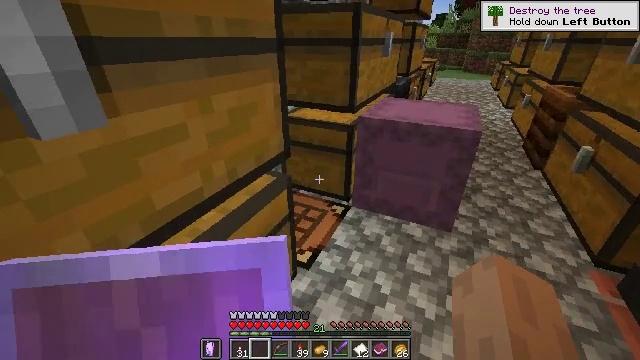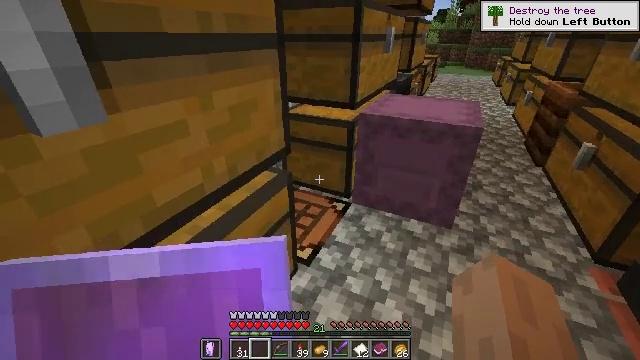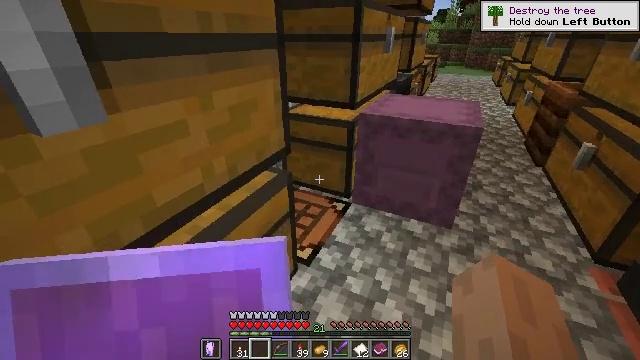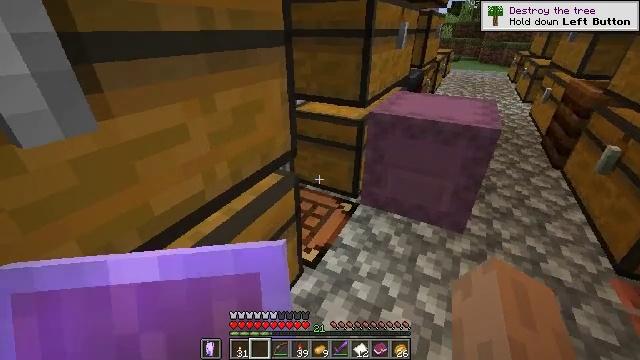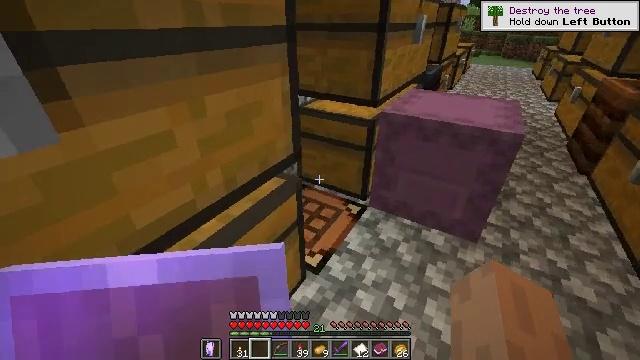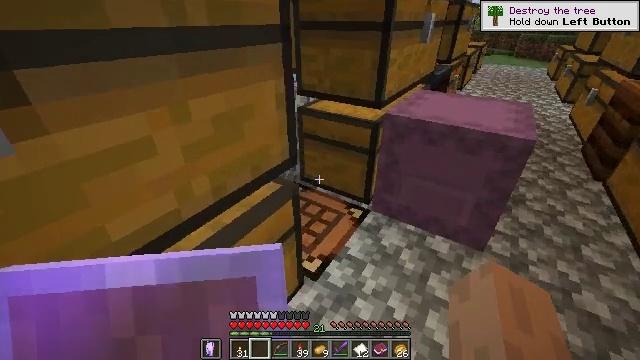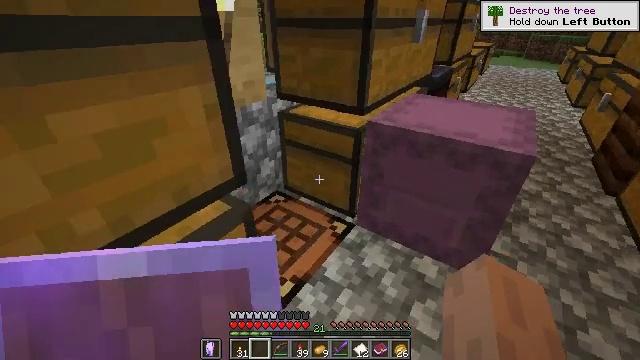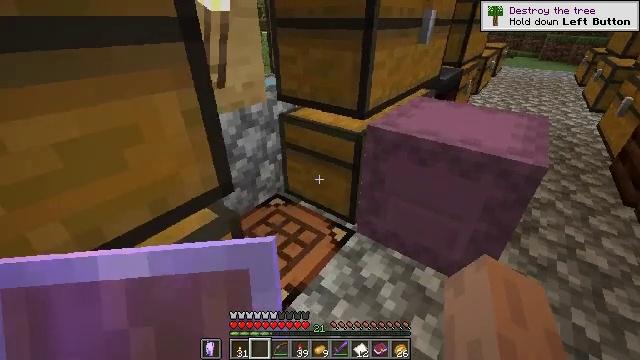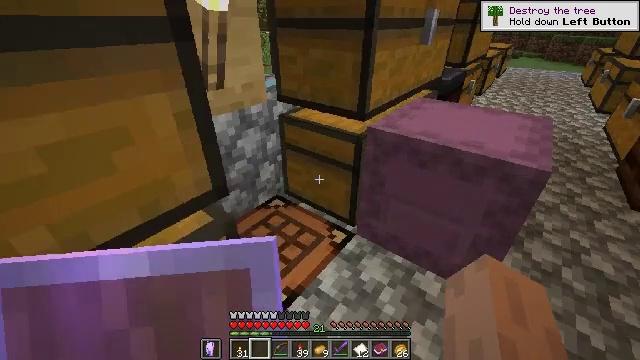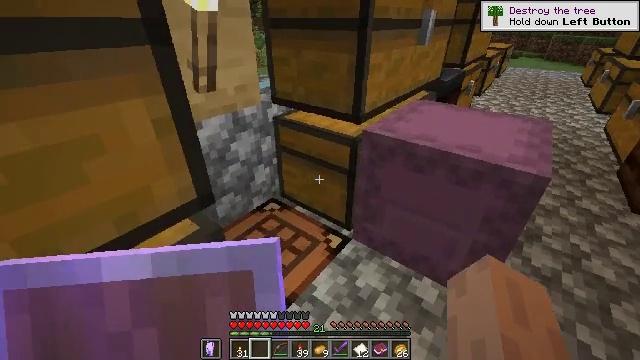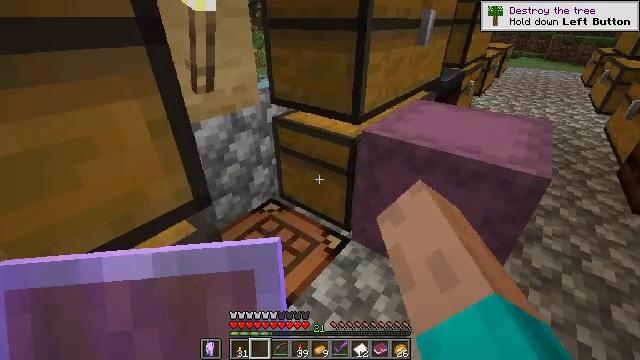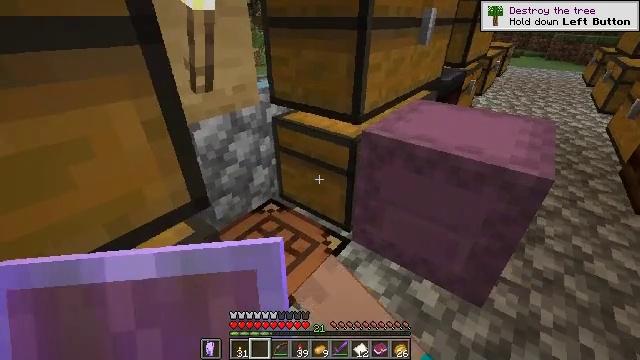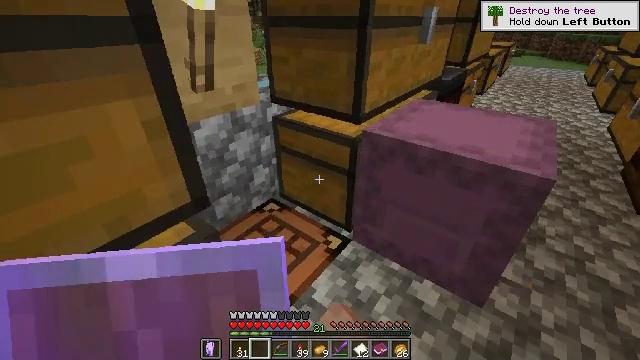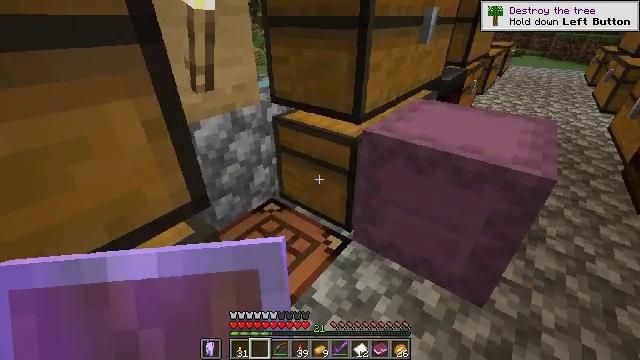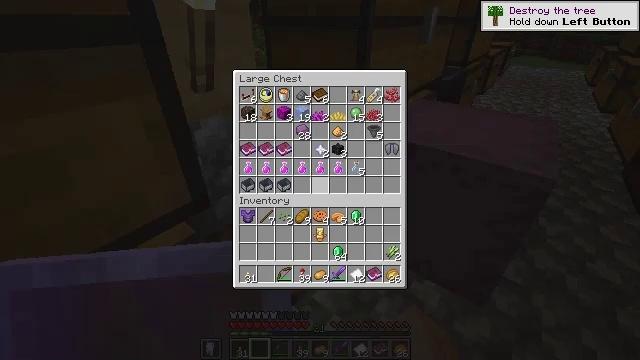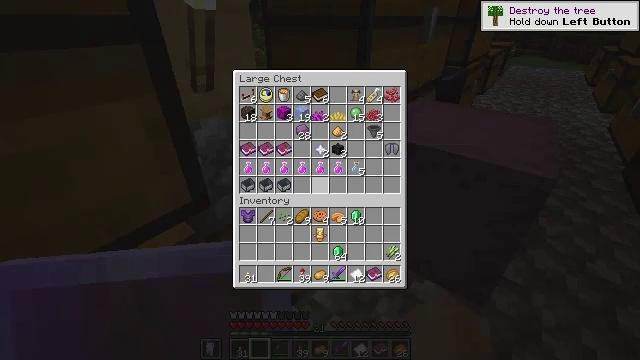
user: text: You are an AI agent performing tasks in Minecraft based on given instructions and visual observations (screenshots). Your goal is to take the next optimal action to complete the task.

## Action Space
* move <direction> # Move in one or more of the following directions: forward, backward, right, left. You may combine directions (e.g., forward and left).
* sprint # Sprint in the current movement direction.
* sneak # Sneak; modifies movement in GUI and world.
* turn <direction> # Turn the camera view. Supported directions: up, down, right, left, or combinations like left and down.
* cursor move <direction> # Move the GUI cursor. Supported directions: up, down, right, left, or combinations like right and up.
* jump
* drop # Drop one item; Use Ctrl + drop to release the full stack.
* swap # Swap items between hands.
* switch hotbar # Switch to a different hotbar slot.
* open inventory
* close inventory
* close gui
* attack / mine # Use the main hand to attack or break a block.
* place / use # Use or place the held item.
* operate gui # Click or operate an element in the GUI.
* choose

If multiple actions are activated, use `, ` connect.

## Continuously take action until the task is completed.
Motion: motion action
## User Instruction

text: Interact with the crafting table to make an emerald block.
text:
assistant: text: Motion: no_op
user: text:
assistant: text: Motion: no_op
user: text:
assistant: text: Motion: move forward, turn left and down
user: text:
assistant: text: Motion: move forward and move right, turn left and down
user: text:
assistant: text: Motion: move forward and move right, turn left
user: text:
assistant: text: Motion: move forward and move right, turn left
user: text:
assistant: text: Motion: turn left
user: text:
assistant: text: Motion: no_op
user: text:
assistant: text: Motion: use / place
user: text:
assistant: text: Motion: use / place
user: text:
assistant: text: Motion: use / place
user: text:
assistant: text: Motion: no_op
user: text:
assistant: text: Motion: no_op
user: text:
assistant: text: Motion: open gui
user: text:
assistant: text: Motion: no_op
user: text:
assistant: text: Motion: no_op
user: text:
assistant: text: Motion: no_op
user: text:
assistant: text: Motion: cursor move up
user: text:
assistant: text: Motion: sneak, cursor move left and up
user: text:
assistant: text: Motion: sneak, cursor move up
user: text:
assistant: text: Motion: sneak, cursor move left and up
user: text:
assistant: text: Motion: sneak
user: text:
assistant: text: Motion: sneak
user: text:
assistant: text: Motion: sneak
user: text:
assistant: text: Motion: close gui
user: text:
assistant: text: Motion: turn right and up
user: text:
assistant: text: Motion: turn right and up
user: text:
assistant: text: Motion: turn up
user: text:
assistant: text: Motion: use / place
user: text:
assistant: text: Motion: use / place